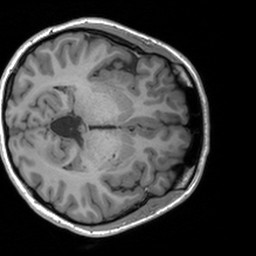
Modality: T1w
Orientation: axial
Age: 21
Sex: female
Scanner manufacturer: siemens
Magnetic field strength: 3 T
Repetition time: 1.9 s
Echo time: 0.00226 s